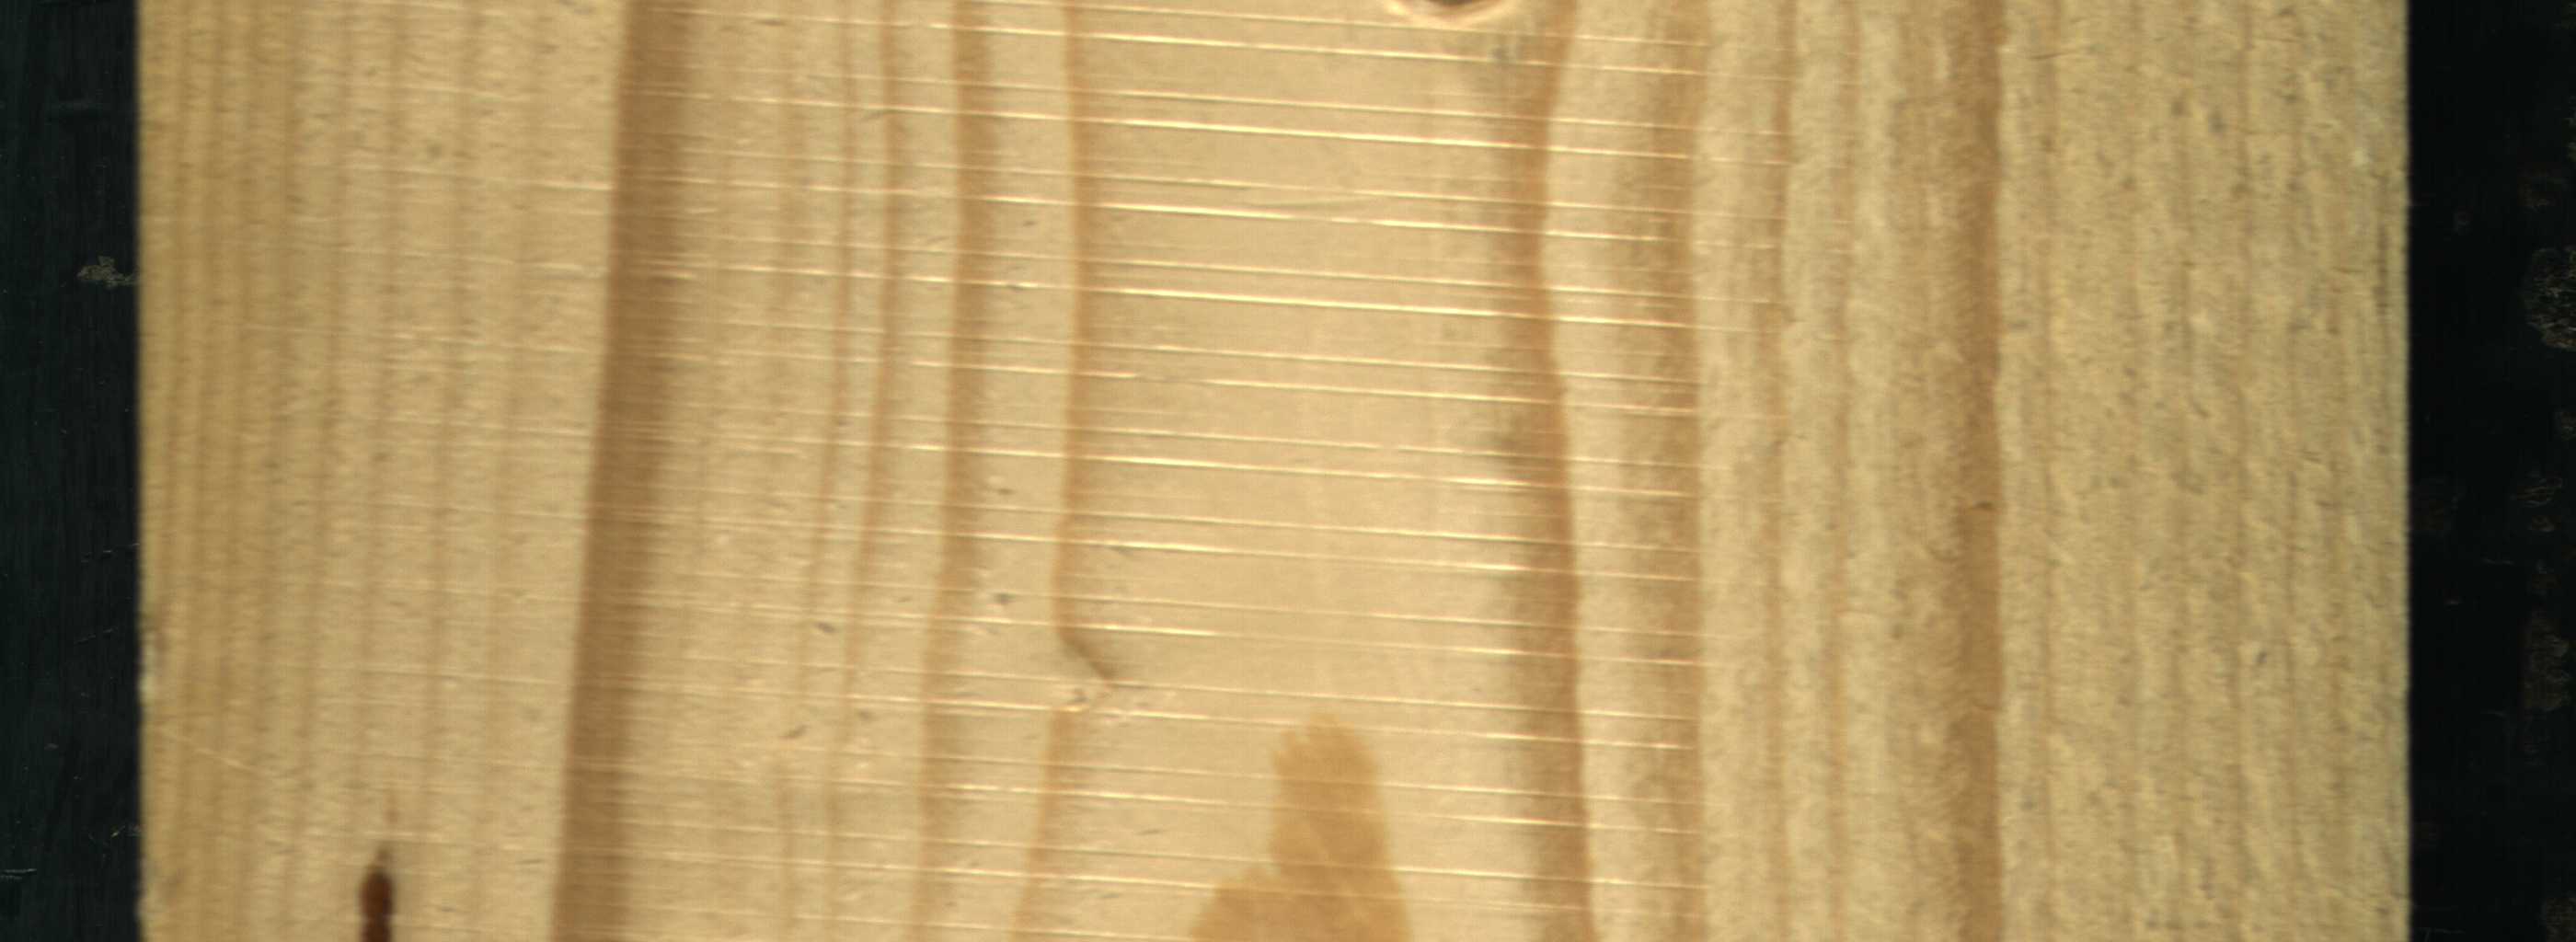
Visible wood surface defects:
resin
Quartzity
Live_Knot